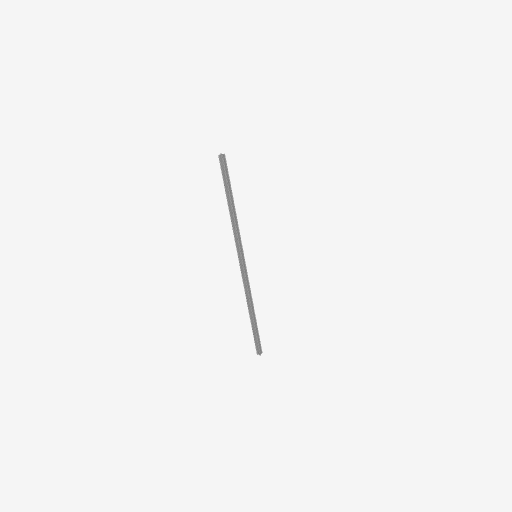
Part: OpenGoRAIL1200